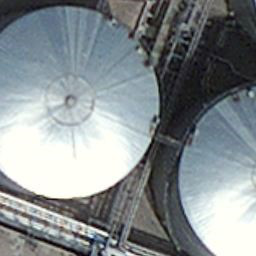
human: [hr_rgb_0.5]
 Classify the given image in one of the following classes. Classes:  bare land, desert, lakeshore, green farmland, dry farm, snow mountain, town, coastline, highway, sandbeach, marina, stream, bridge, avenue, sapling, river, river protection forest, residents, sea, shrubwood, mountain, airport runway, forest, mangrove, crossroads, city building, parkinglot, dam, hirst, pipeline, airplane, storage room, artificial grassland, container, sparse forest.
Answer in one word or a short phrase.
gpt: storage room